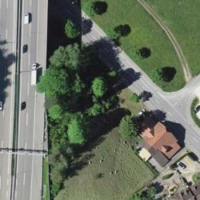
EUNIS habitat code: 57
Species observed at this site:
Milvus milvus